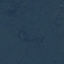
Label: Forest